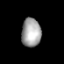
Tissue: prostate
Cell type: T cells
Senescence score: 0.3204
Nuclear area (px): 544
Mean DAPI intensity: 163.364